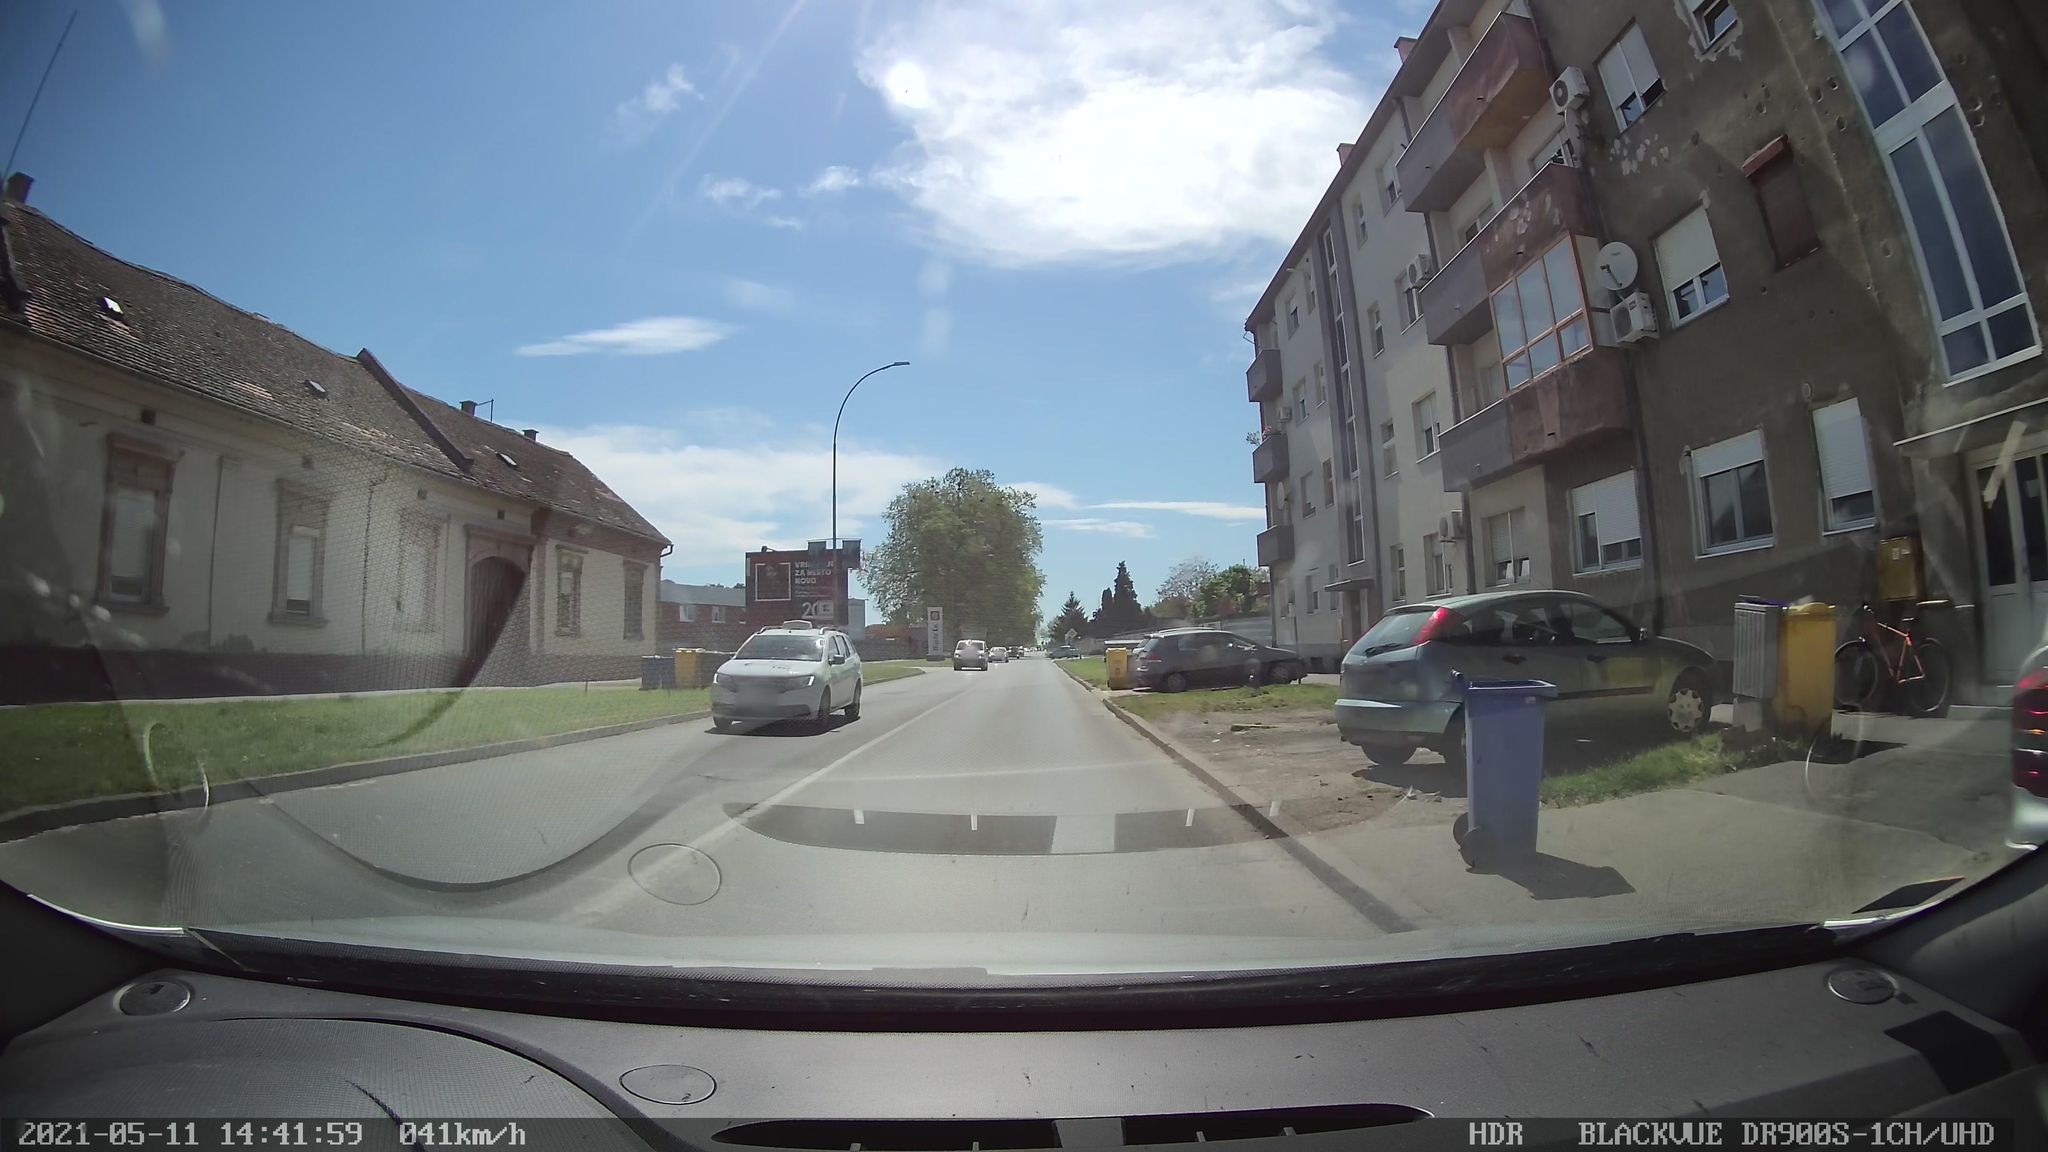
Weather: cloudy
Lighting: day
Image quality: good
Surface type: driving surface
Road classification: service, secondary
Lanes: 2
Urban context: dense urban cluster
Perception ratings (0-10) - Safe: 3.98, Lively: 8.24, Beautiful: 4.29, Boring: 2.38, Depressing: 5.06, Wealthy: 4.68